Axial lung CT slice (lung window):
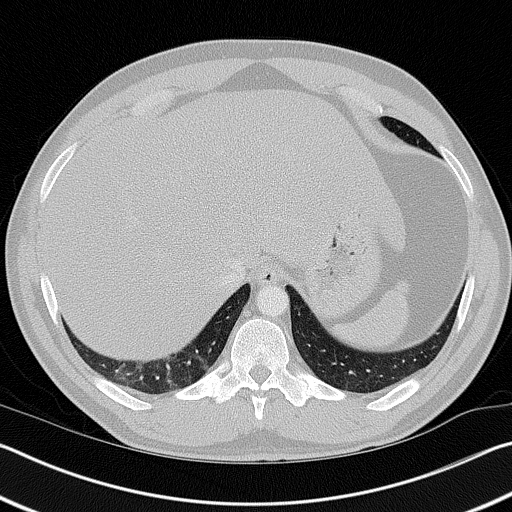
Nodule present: no